Question: I'm trying to follow this tutorial:
<URL>
In this tutorial show how build a script for create a sqlite and import data from json.
I have write this:
'''
static NSManagedObjectModel *managedObjectModel()
{
static NSManagedObjectModel *model = nil;
if (model != nil) {
return model;
}
NSString *path = @"AppChecker";
path = [path stringByDeletingPathExtension];
NSURL *modelURL = [NSURL fileURLWithPath:[path stringByAppendingPathExtension:@"mom"]];
model = [[NSManagedObjectModel alloc] initWithContentsOfURL:modelURL];
return model;
}
static NSManagedObjectContext *managedObjectContext()
{
static NSManagedObjectContext *context = nil;
if (context != nil) {
return context;
}
@autoreleasepool {
context = [[NSManagedObjectContext alloc] init];
NSPersistentStoreCoordinator *coordinator = [[NSPersistentStoreCoordinator alloc] initWithManagedObjectModel:managedObjectModel()];
[context setPersistentStoreCoordinator:coordinator];
NSString *STORE_TYPE = NSSQLiteStoreType;
NSString *path = [[NSProcessInfo processInfo] arguments][0];
path = [path stringByDeletingPathExtension];
NSURL *url = [NSURL fileURLWithPath:[path stringByAppendingPathExtension:@"sqlite"]];
NSError *error;
NSPersistentStore *newStore = [coordinator addPersistentStoreWithType:STORE_TYPE configuration:nil URL:url options:nil error:&error];
if (newStore == nil) {
NSLog(@"Store Configuration Failure %@", ([error localizedDescription] != nil) ? [error localizedDescription] : @"Unknown Error");
}
}
return context;
}
int main(int argc, const char * argv[])
{
@autoreleasepool {
// Create the managed object context
NSManagedObjectContext *context = managedObjectContext();
// Custom code here...
// Save the managed object context
NSError *error = nil;
if (![context save:&error]) {
NSLog(@"Error while saving %@", ([error localizedDescription] != nil) ? [error localizedDescription] : @"Unknown Error");
exit(1);
}
NSError* err = nil;
NSString* dataPath = [[NSBundle mainBundle] pathForResource:@"brands" ofType:@"json"];
NSArray* Brands = [NSJSONSerialization JSONObjectWithData:[NSData dataWithContentsOfFile:dataPath]
options:kNilOptions
error:&err];
NSLog(@"Imported Brands: %@", Brands);
NSString* dataPath2 = [[NSBundle mainBundle] pathForResource:@"products" ofType:@"json"];
NSArray* Products = [NSJSONSerialization JSONObjectWithData:[NSData dataWithContentsOfFile:dataPath2]
options:kNilOptions
error:&err];
NSLog(@"Imported Products: %@", Products);
}
return 0;
}
'''
The problem is that, it create the .sqlite database(and structure is ok), but there isn't data!!!
My db is so:

And this is my json of brands for example:
'''
[{
"id":"1",
"name":"TestBrand",
"description":"",
"website":"",
"email":"",
"address":"",
"phone":"",
"from_country_list":"CZ",
"created_at":"2013-11-24 11:51:17.363473",
"updated_at":"2013-11-24 11:51:17.363473"
}]
'''
Any help/tips on why the data isn't imported in .sqlite db ?
Thanks a lot.
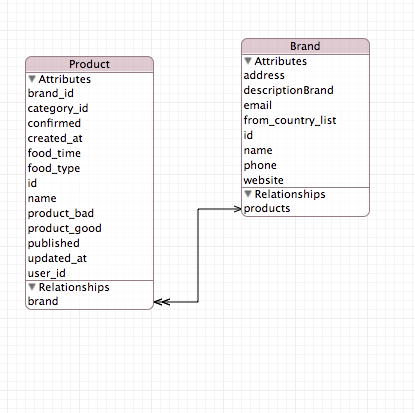
Answer: Continue with the tutorial. You will have to iterate through your objects created from the JSON files and add each instance to the Core Data object graph, populate it with the available attributes and finally 'save' the context.
Only after this last step will the data be stored in the sqlite database.